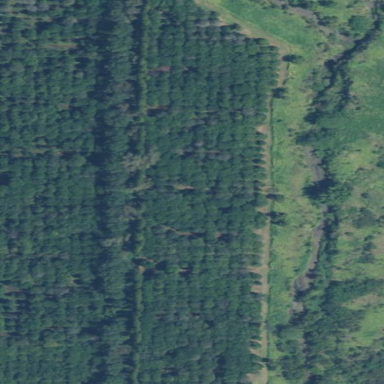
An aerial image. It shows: Orchard filled with macadamia trees.